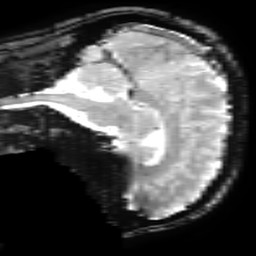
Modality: T2starw
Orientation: sagittal
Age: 20
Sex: male
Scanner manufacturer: ge
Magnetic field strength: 3 T
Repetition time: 0.65 s
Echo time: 0.02 s